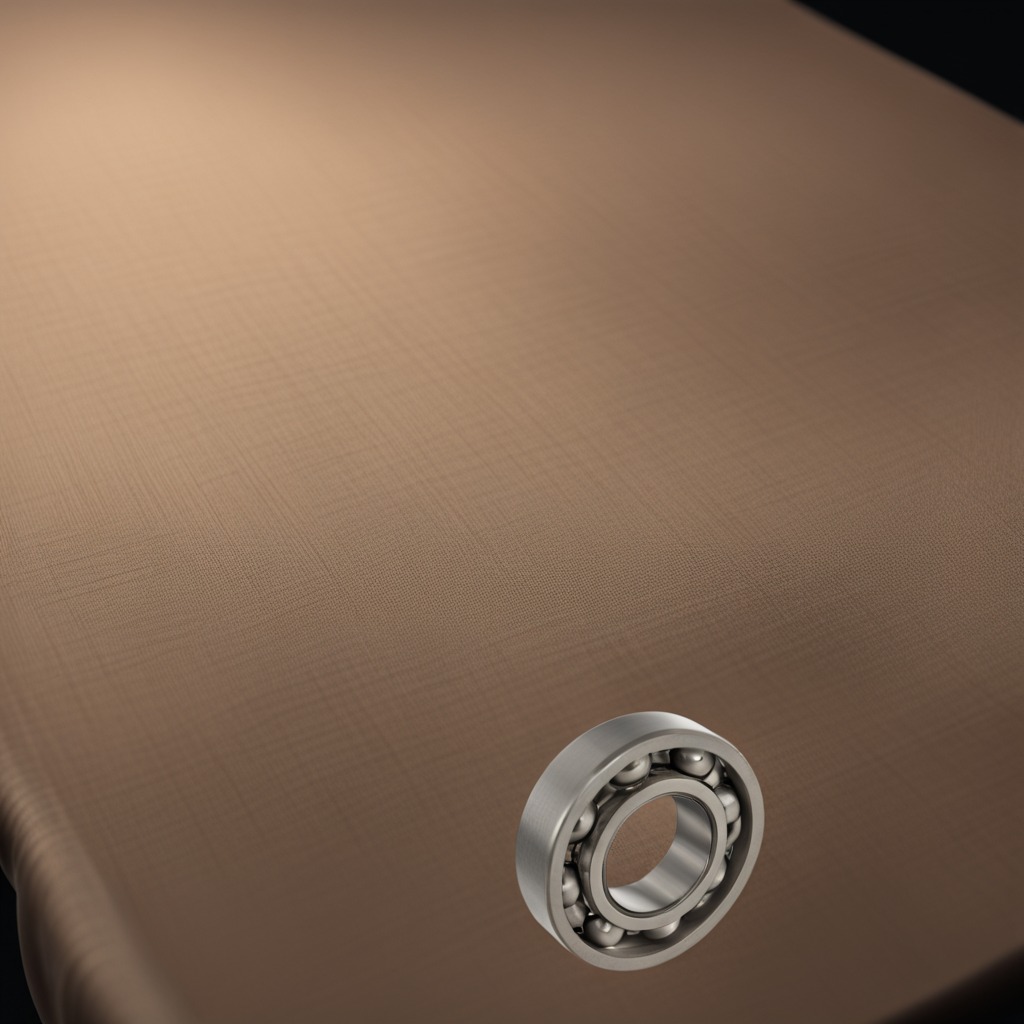
A metal ball bearing lying on a wooden table inside a workshop at night soft shadows worn but beneath the cloth.